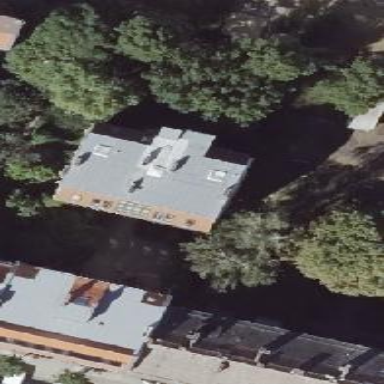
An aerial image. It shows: Apartments building with saltbox roof shape.